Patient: sex F, age 43
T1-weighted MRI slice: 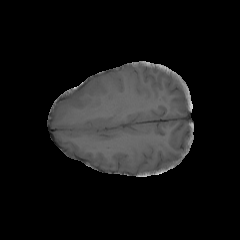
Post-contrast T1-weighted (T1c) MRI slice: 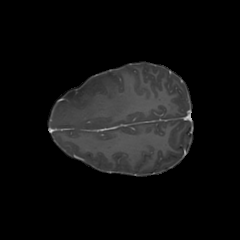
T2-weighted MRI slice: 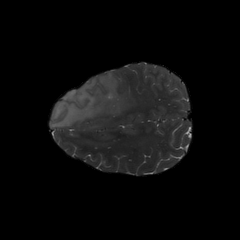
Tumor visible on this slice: yes
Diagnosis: Astrocytoma, IDH-mutant
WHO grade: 3